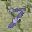
Label: 7